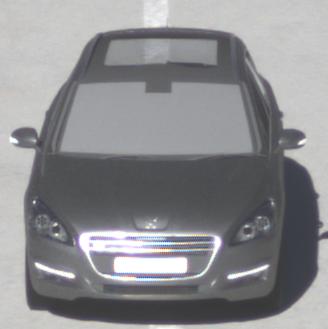
Make: Peugeot
Model: 508 SW 120 VTi
Detailed model: 508 (I) SW
Model produced from: 2011/03
Model produced until: 2014/05
Doors: 5
Color: gray
Road condition: wet road
Daytime: morning or afternoon
Contrast: high contrast